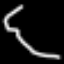
Label: squiggle